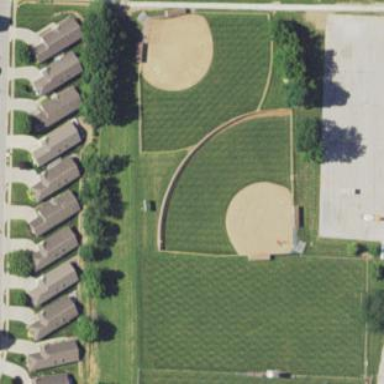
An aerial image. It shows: Grass pitch designated for baseball.